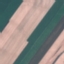
Land use / land cover class: AnnualCrop